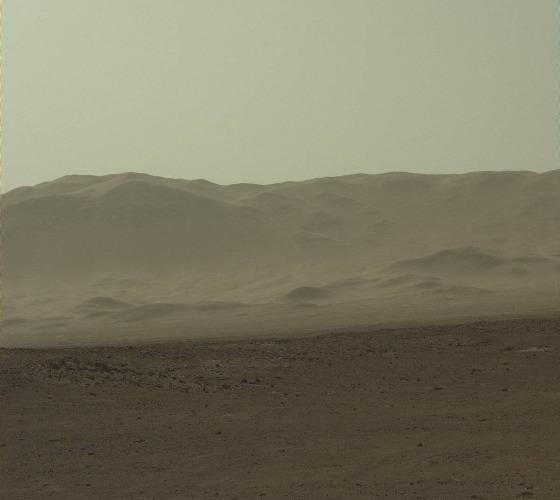
Terrain classes present: Gravel / Sand / Soil, Sky / Distant Mountains